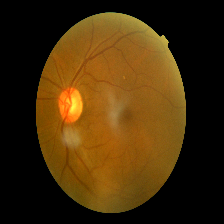
Diabetic retinopathy grade: Mild